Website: lowes
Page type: delivery-shipping
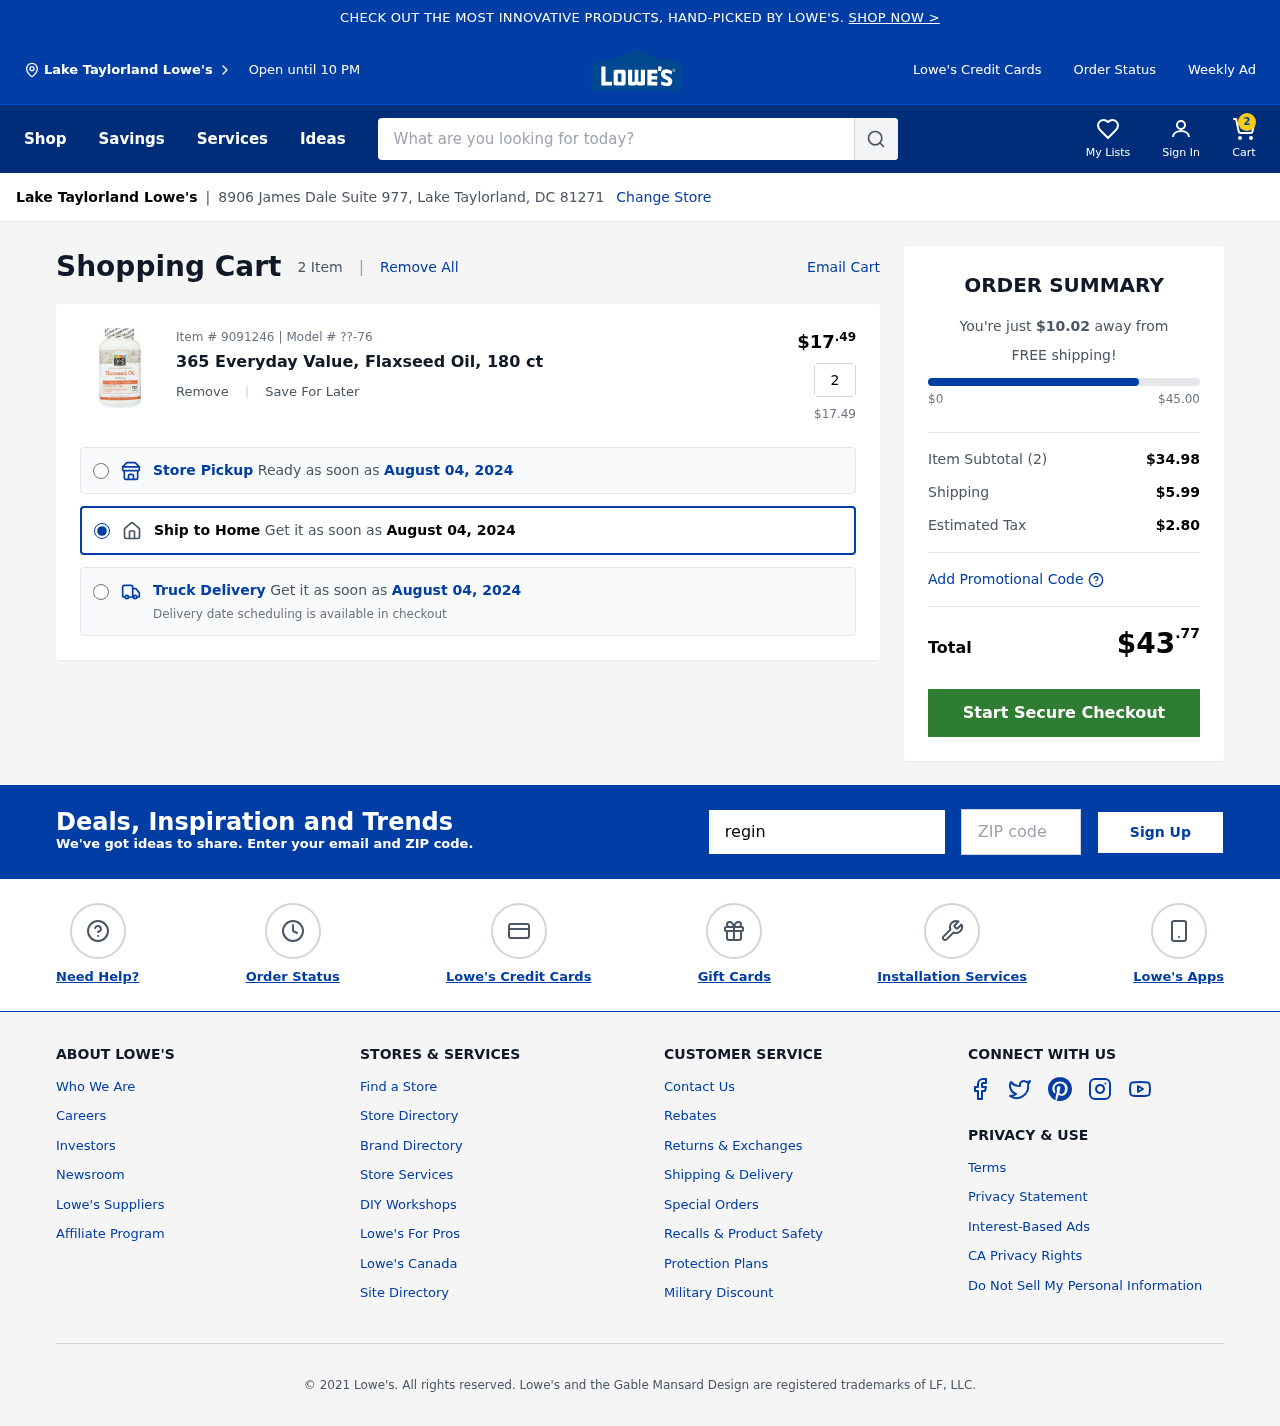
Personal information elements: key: PII_CITY
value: Lake Taylorland
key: PII_EMAIL
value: regina_alexander@gmail.com
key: PII_POSTCODE
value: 81271
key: PII_STREET
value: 8906 James Dale Suite 977
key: PII_CITY2
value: Lake Taylorland
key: PII_CITY_STATE_ZIP
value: Lake Taylorland, DC 81271
Product elements: key: PRODUCT1_NAME
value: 365 Everyday Value, Flaxseed Oil, 180 ct
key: PRODUCT1_PRICE
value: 17.49
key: PRODUCT1_QUANTITY
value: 2
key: PRODUCT1_MODEL
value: ??-76
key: PRODUCT1_PRICE2
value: $17.49
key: PRODUCT1_ITEM_NUMBER
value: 9091246
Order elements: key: ORDER_NUM_ITEMS
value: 2
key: ORDER_DELIVERY_DATE
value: August 04, 2024
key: ORDER_DELIVERY_DATE2
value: August 04, 2024
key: ORDER_DELIVERY_DATE3
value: August 04, 2024
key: AMOUNT_TO_FREE_SHIPPING
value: $10.02
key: ORDER_SUBTOTAL
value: $34.98
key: ORDER_SHIPPING_COST
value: $5.99
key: ORDER_TAX
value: $2.80
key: ORDER_TOTAL
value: $43.77
Search elements: key: HEADER_SEARCH
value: What are you looking for today?